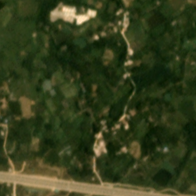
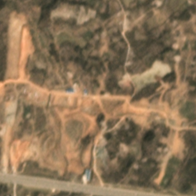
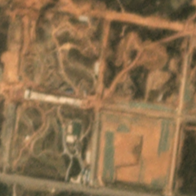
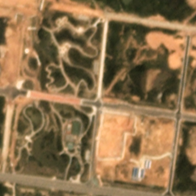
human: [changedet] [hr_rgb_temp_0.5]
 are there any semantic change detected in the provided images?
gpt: Trees are replaced by many new roads and some buildings .

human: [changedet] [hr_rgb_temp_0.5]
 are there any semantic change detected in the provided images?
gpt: Several new roads are constructed .

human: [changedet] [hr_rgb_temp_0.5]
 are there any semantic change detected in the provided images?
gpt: The building at the top left corner of the meadows is replaced by  clear land and some trees.

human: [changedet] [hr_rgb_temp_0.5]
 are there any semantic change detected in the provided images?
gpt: deforestation occurred and roads are built .

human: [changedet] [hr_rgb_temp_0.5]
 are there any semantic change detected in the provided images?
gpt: Several new roads and some buildings are built and trees are removed .